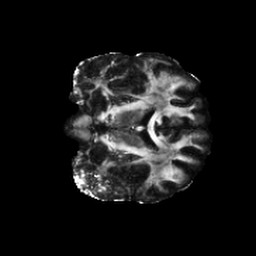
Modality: FA
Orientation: coronal
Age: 30
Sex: female
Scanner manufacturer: siemens
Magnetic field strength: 6.98 T
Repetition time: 7.776 s
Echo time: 0.076 s